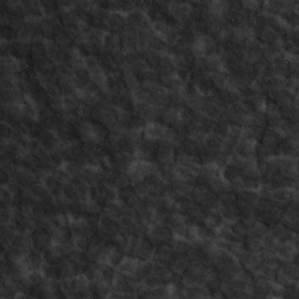
Label: non_frost